Interaction volume radius: 10 \u00c5
Interaction volume height: 25 \u00c5
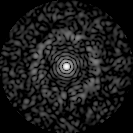
Disorder parameter: 0.8353